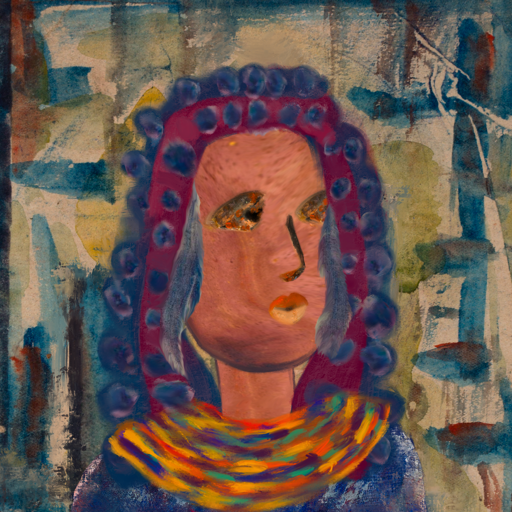
Background: Orphan, Head And Neck Side: Mother_And_Son_Mother, Face Side: Gypsy_Queen, Bust: Irani, Hair Side: Hill_Girl, Head Accessory: Blank, Second Necklace: An_Impression_2, Necklace: Blank, Baby: Blank